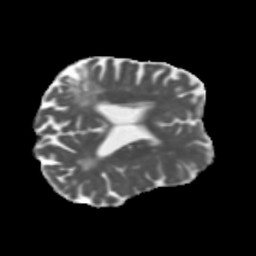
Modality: MD
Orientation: axial
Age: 73
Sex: female
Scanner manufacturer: siemens
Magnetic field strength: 3 T
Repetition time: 5.47 s
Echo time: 0.0854 s